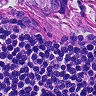
Metastatic tissue present: yes